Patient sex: F
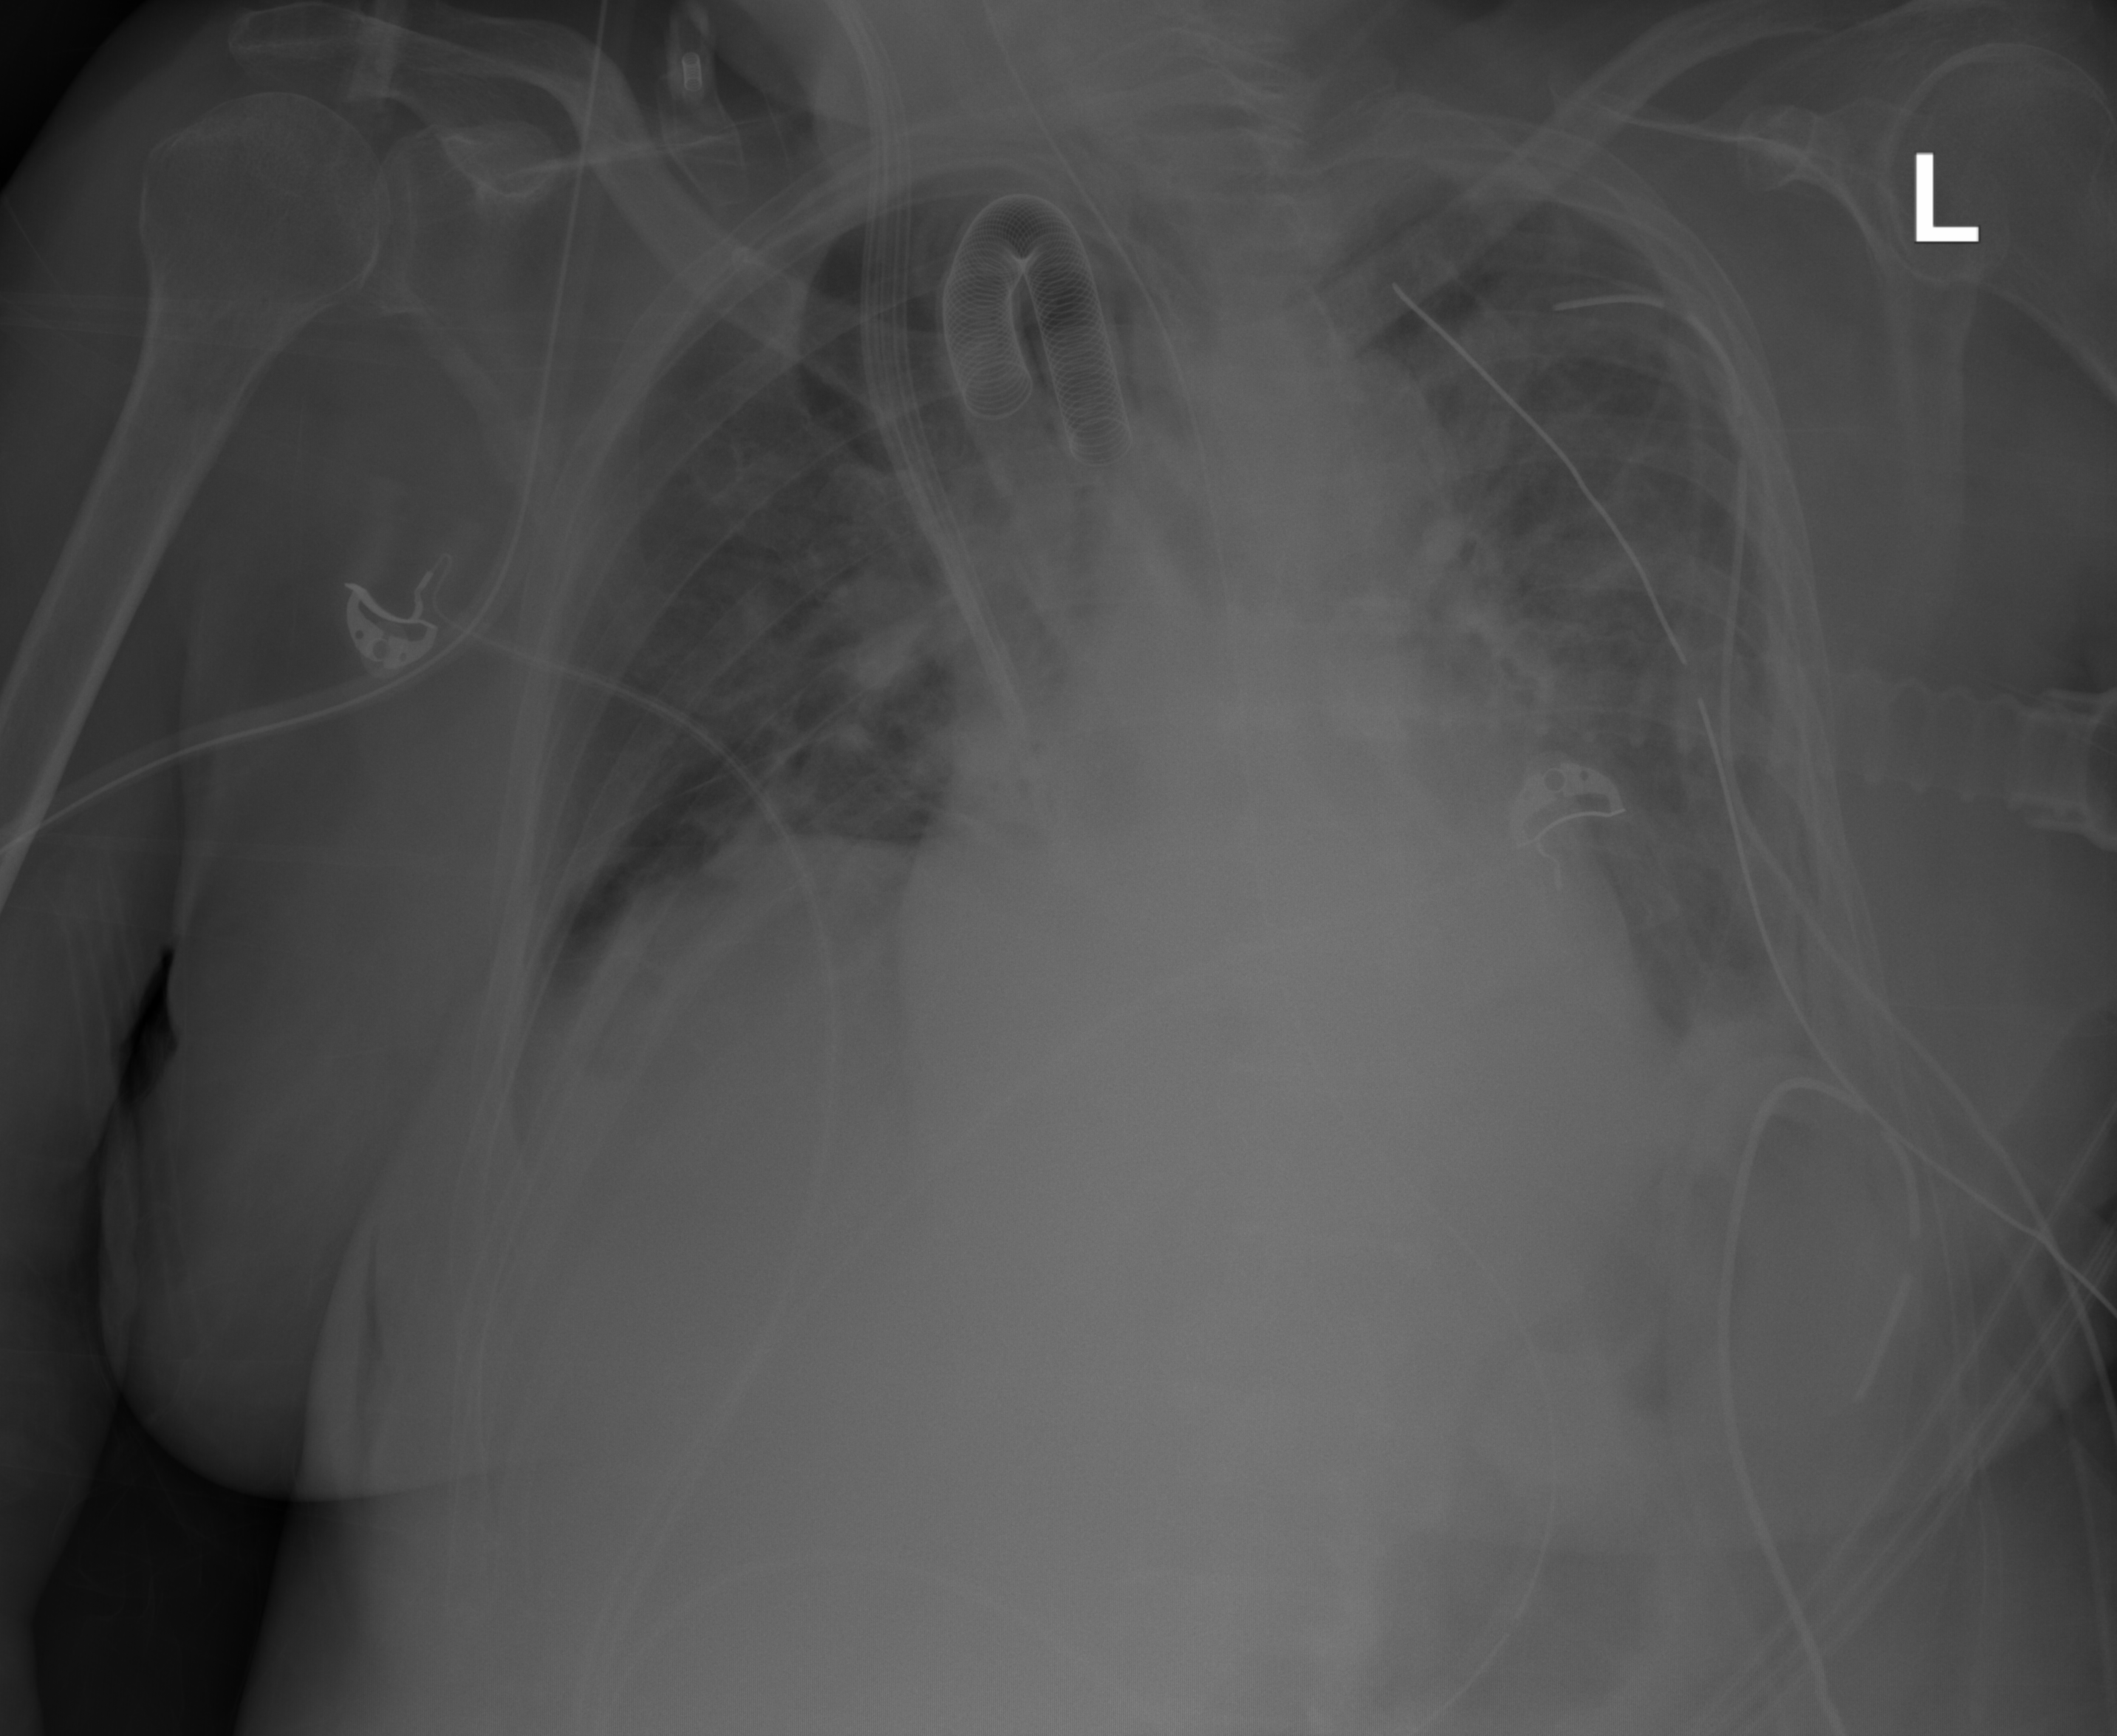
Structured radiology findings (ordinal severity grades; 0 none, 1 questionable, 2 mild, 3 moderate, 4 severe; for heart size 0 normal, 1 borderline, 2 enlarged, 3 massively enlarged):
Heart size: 2
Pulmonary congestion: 0
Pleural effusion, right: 2
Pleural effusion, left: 2
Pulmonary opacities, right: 2
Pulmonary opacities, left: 0
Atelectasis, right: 2
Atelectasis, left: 3